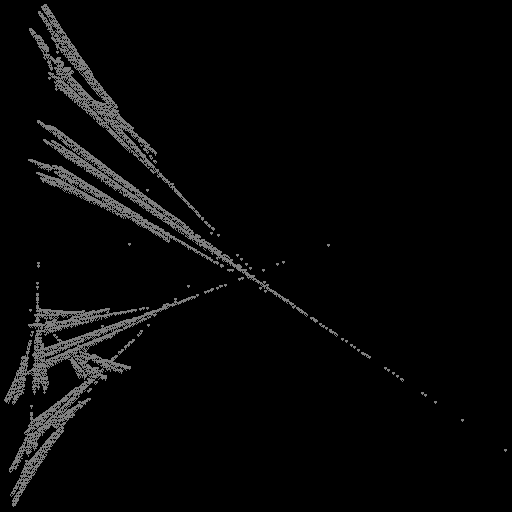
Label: ginkgo